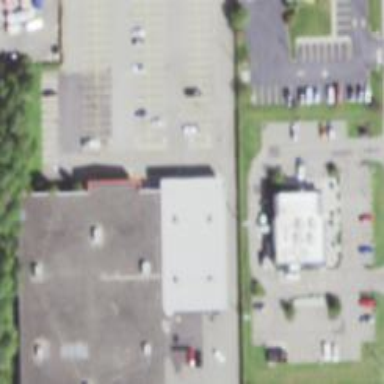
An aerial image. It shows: Parking space.